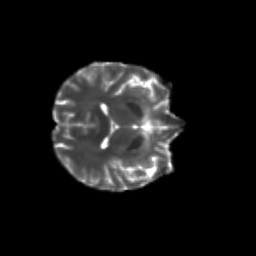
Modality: T2w
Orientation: axial
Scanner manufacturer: siemens
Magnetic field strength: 3 T
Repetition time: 9.2 s
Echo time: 0.084 s